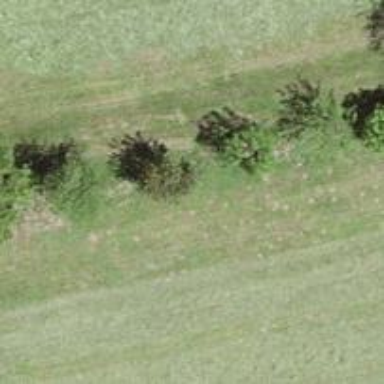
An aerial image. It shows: Hedge acting as barrier.